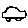
Label: car